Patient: sex M, age 75
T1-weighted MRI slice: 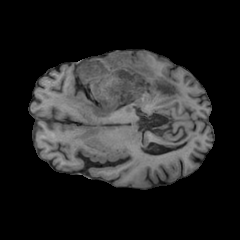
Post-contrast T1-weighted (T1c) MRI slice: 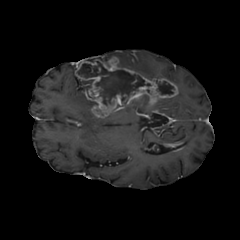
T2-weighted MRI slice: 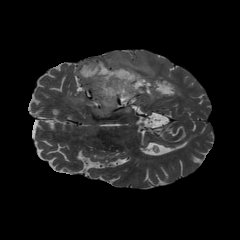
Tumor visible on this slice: yes
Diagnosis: Glioblastoma, IDH-wildtype
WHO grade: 4